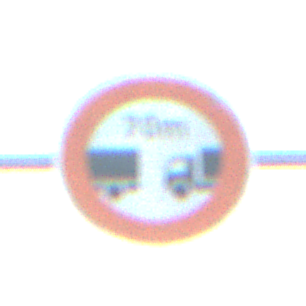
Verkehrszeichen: VerbotUnterschreitenMindestabstand
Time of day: SunriseSunset
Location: Outdoor (Beach)
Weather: Clear
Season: NotSpecified
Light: Natural